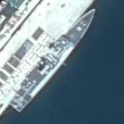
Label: destroyer